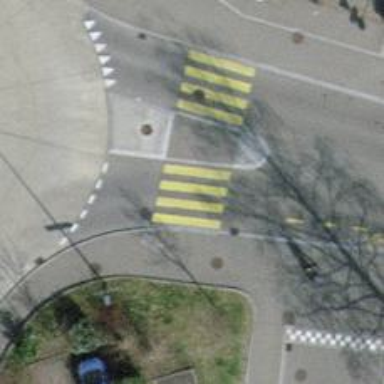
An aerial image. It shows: Zebra crossing with crossing island.